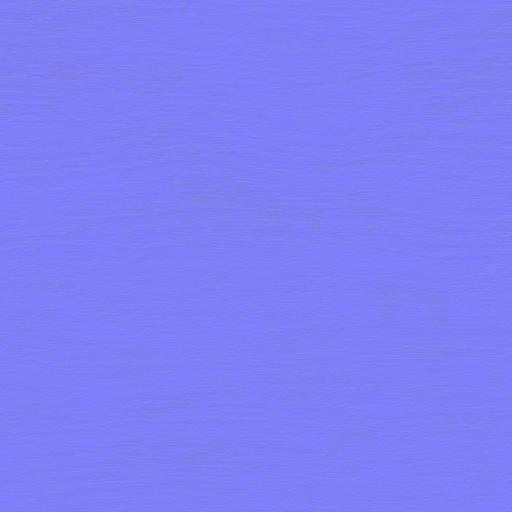
clean fine orange smooth wood wooden